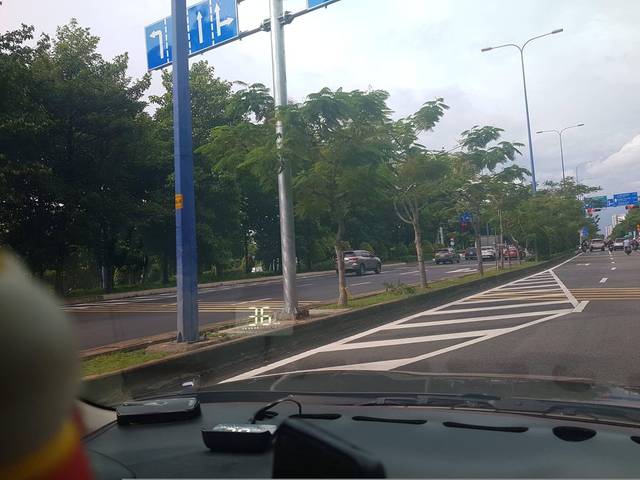
Region: Vietnam
Coordinates: 10.775, 106.727